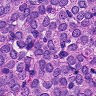
Metastatic tissue present: yes